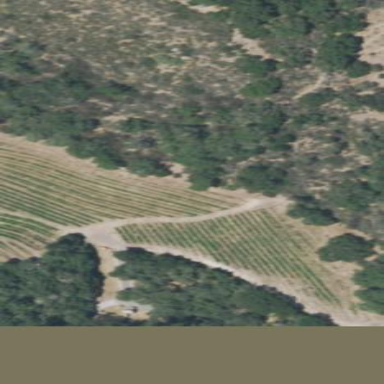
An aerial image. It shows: Vineyard with wine grapes as the crop.